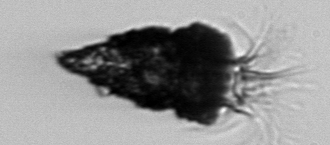
Label: Tintinnopsis